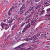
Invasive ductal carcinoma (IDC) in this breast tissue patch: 1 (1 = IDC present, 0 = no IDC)